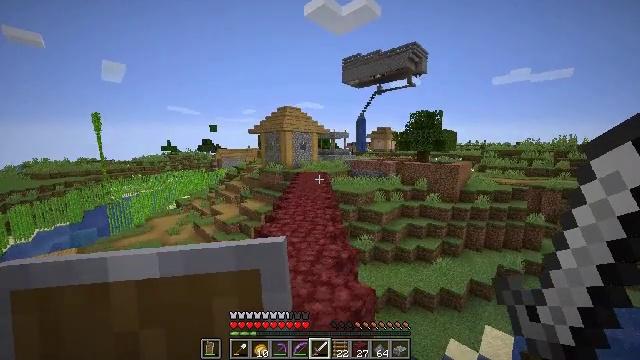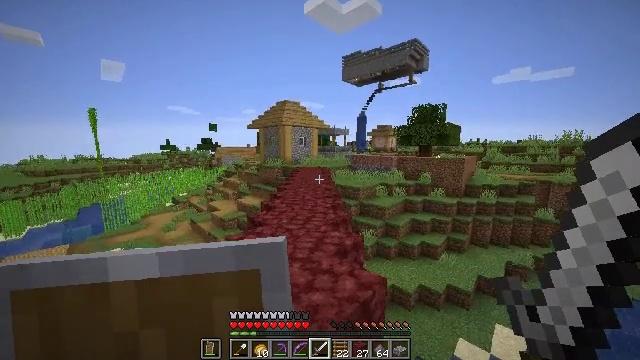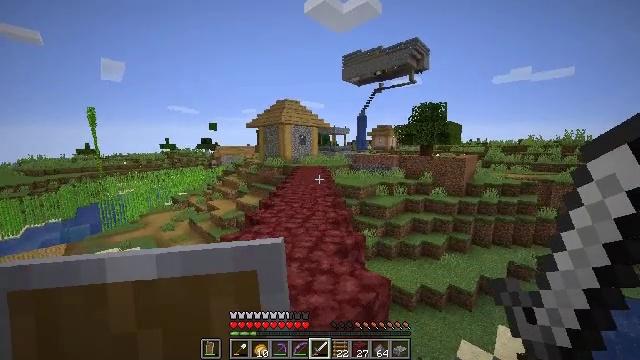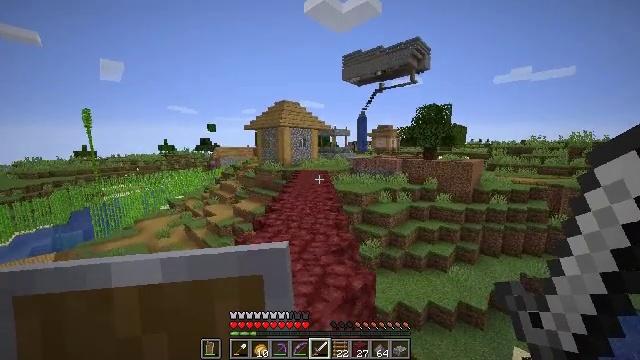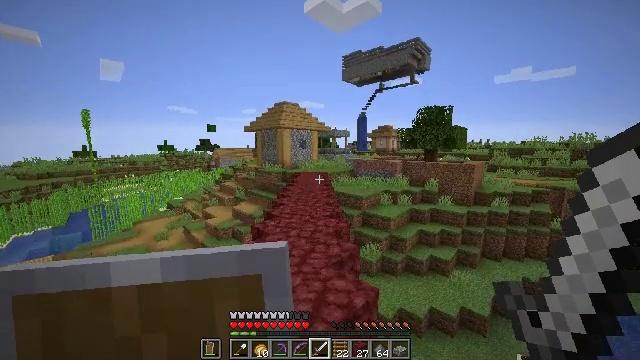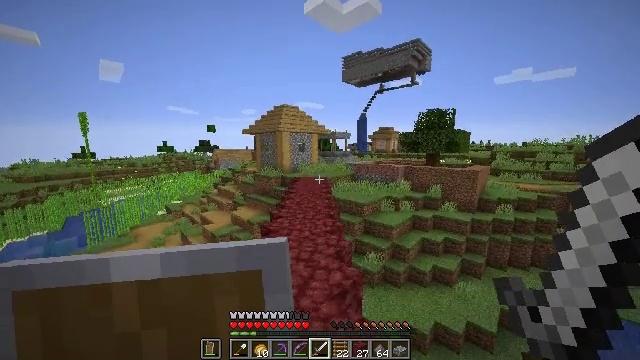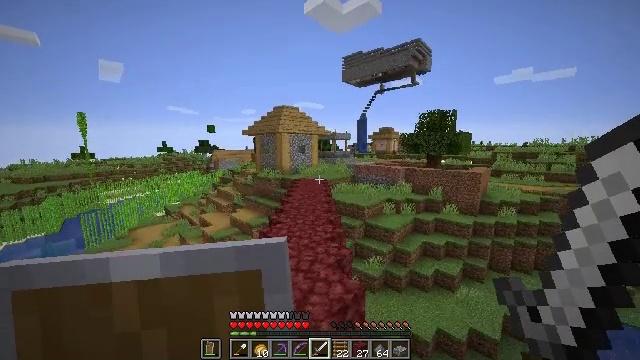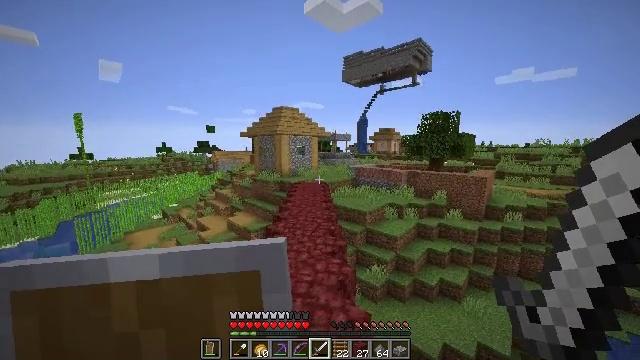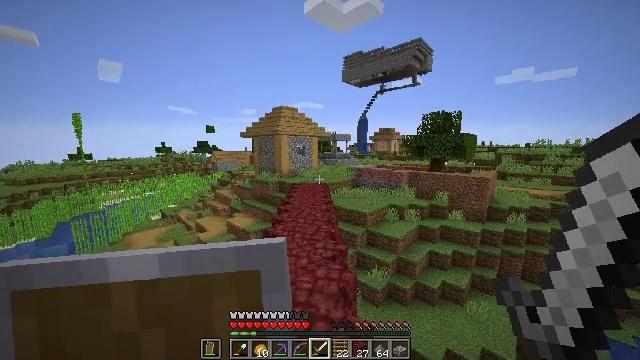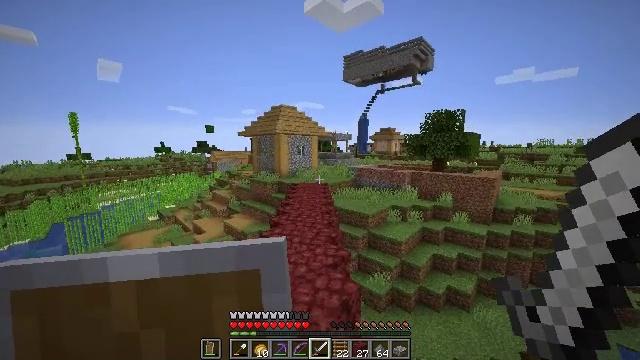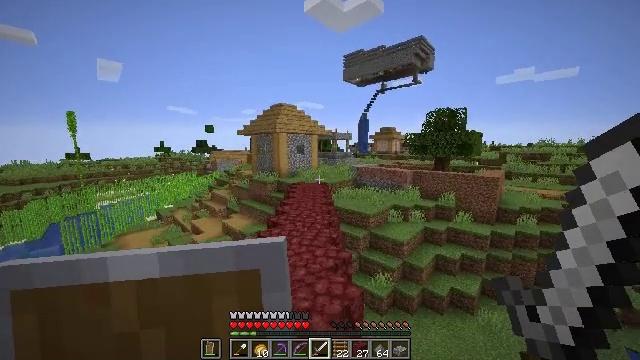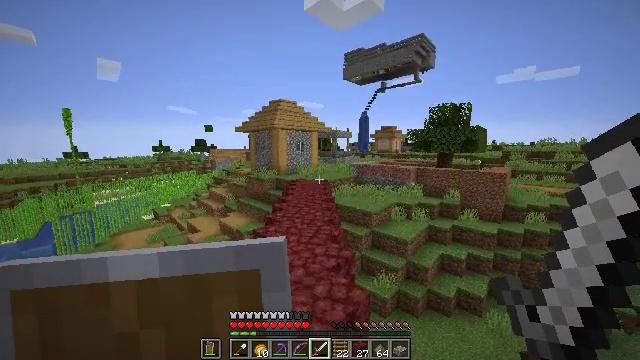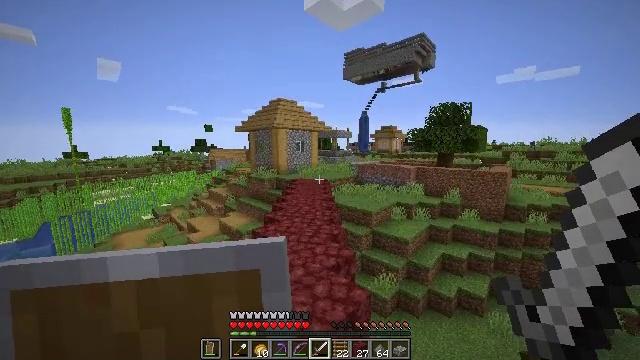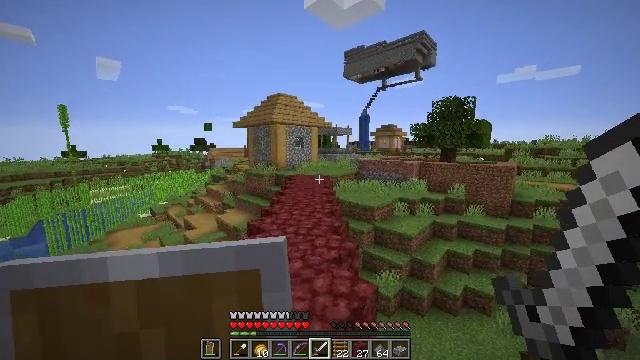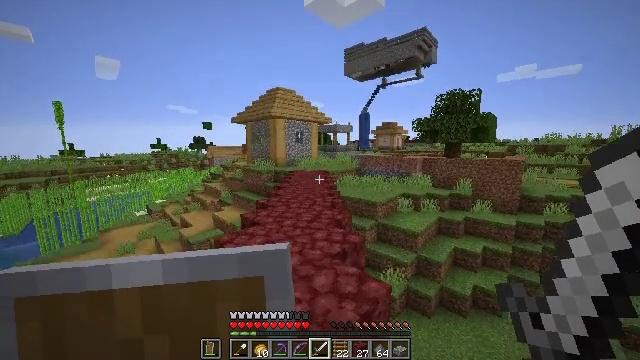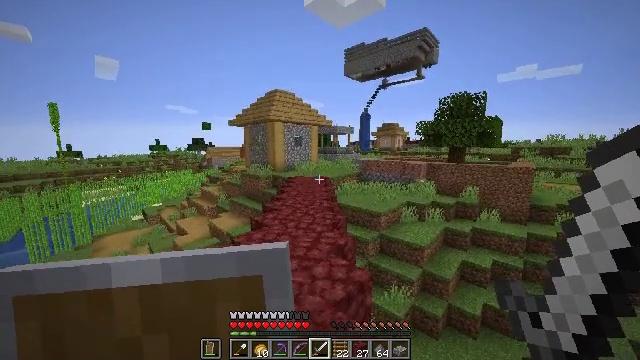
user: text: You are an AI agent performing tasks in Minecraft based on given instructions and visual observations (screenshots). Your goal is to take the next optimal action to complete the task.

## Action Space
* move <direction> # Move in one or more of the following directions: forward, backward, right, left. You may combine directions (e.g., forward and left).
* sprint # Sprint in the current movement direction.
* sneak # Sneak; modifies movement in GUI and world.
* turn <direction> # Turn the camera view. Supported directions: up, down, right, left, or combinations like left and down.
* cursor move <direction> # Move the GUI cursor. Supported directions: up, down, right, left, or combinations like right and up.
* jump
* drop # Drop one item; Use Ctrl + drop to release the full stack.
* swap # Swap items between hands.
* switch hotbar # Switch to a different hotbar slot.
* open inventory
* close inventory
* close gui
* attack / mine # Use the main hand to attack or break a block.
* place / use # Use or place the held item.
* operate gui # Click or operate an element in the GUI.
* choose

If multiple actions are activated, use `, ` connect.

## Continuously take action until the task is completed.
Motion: motion action
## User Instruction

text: Make TNT on the crafting table.
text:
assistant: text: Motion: move forward, jump
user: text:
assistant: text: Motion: move forward, jump
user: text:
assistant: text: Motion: move forward, jump
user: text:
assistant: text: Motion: move forward, jump
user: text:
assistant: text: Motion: move forward, jump
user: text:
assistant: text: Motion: move forward, jump
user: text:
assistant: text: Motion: move forward, jump
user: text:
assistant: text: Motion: move forward, jump
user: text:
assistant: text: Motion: move forward, jump
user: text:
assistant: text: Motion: move forward, jump
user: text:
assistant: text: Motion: move forward, jump
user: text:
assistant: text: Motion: move forward, jump
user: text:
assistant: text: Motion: move forward, jump
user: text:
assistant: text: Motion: move forward, jump
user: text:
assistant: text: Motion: move forward, jump
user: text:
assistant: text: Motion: move forward, jump
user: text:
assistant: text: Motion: move forward, jump
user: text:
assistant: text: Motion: move forward, jump
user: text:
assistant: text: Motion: move forward, jump
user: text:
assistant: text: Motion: move forward, jump
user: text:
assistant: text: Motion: move forward, jump
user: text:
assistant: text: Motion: move forward, jump
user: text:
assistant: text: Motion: move forward, jump
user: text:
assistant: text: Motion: move forward, jump
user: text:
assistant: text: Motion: move forward, jump
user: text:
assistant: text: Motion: move forward, jump
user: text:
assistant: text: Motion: move forward, jump
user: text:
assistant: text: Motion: move forward, jump
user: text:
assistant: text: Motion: move forward, jump
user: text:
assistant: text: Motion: move forward, jump